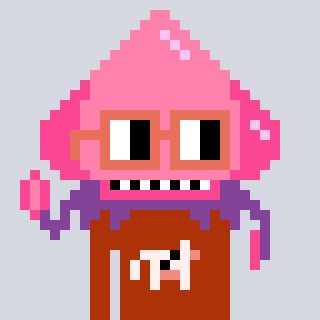
a pixel art character with square orange glasses, a squid-shaped head and a hotbrown-colored body on a cool background